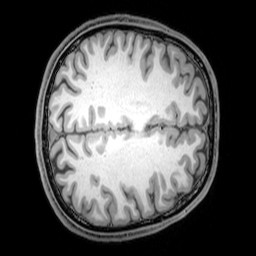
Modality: T1w
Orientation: axial
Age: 24
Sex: male
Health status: healthy
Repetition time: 0.081 s
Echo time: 0.037 s